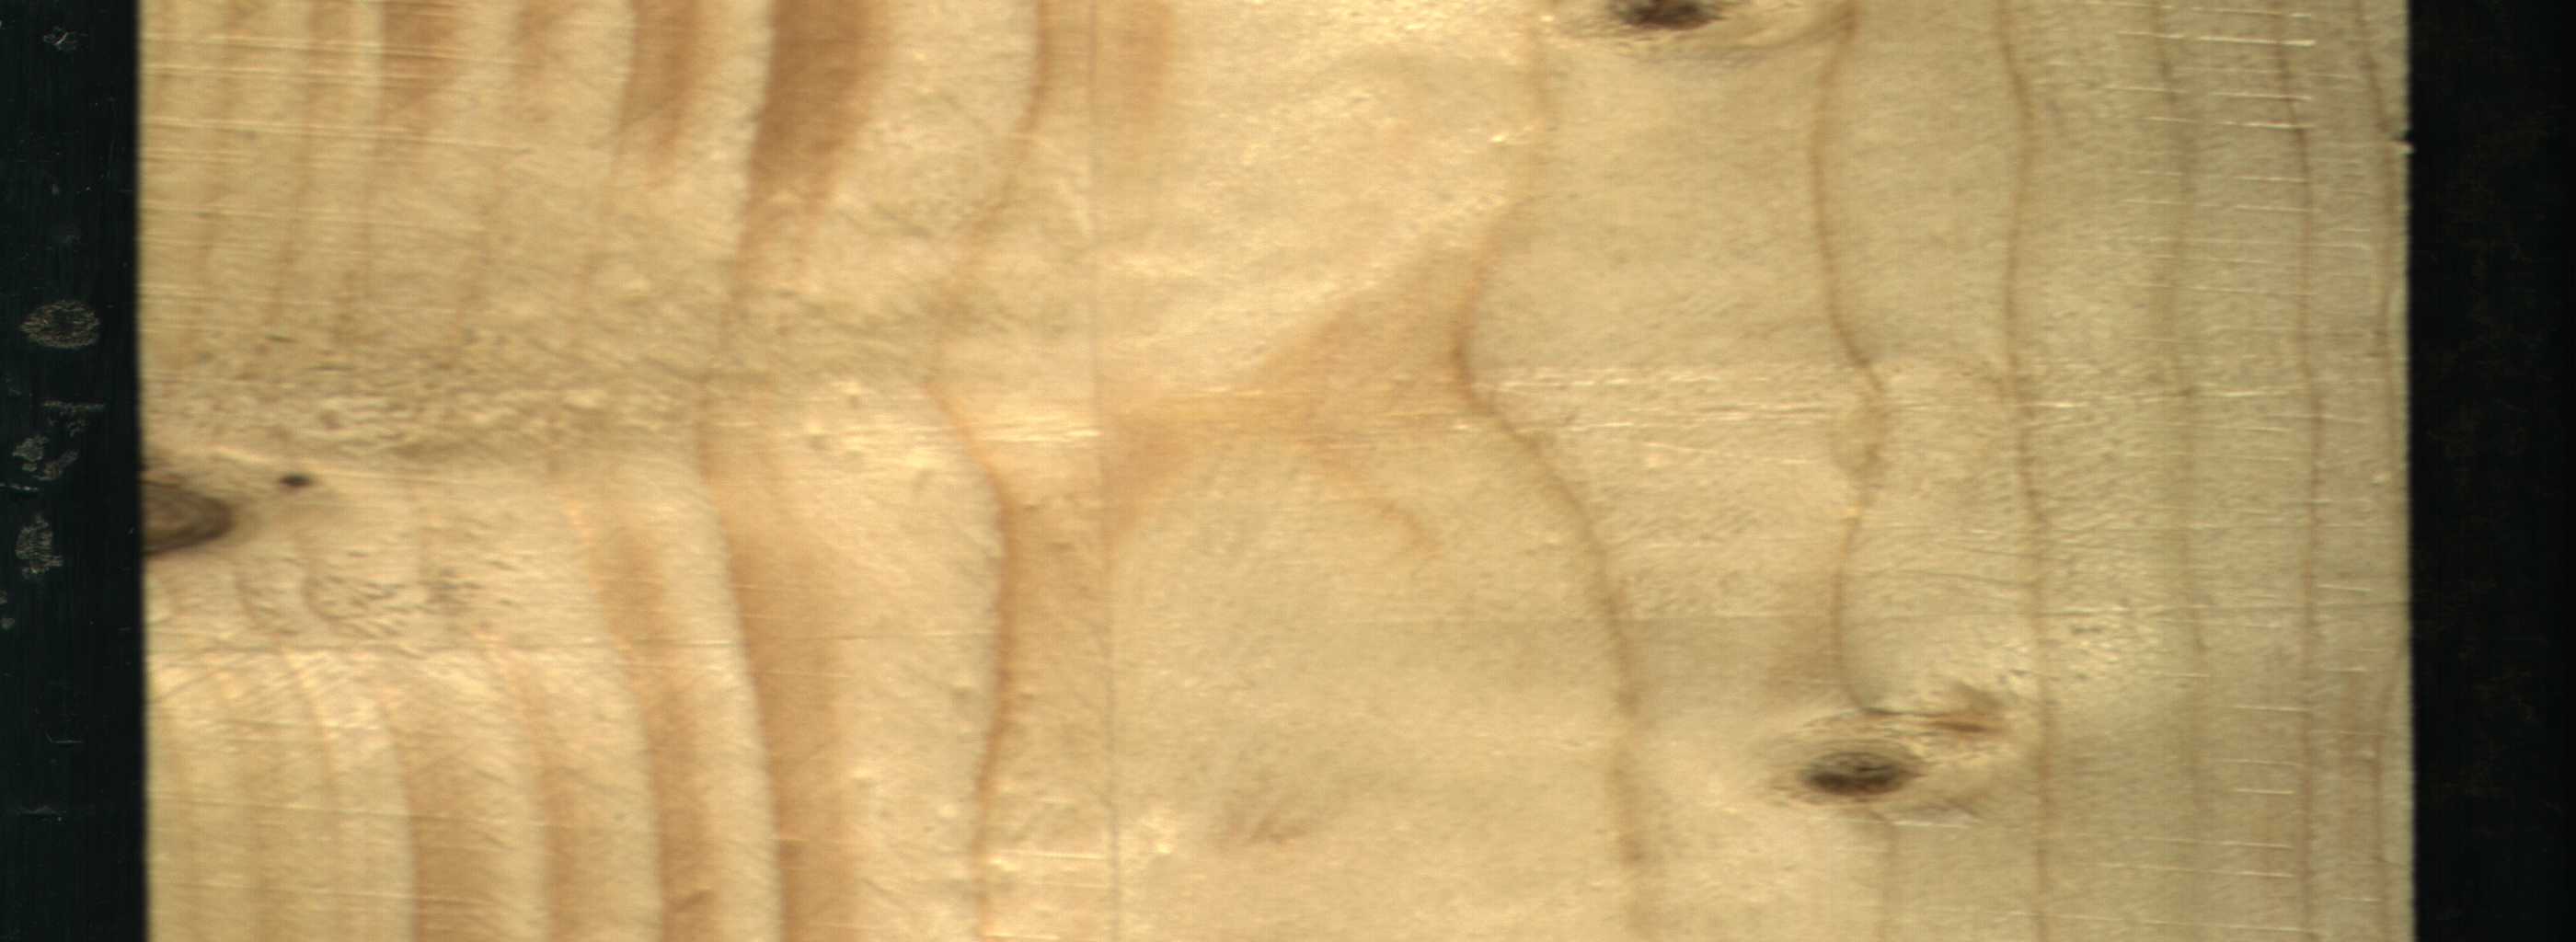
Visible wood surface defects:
Dead_Knot
Live_Knot
Live_Knot
Live_Knot